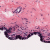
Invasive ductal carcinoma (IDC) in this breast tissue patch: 0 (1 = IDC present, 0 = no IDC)